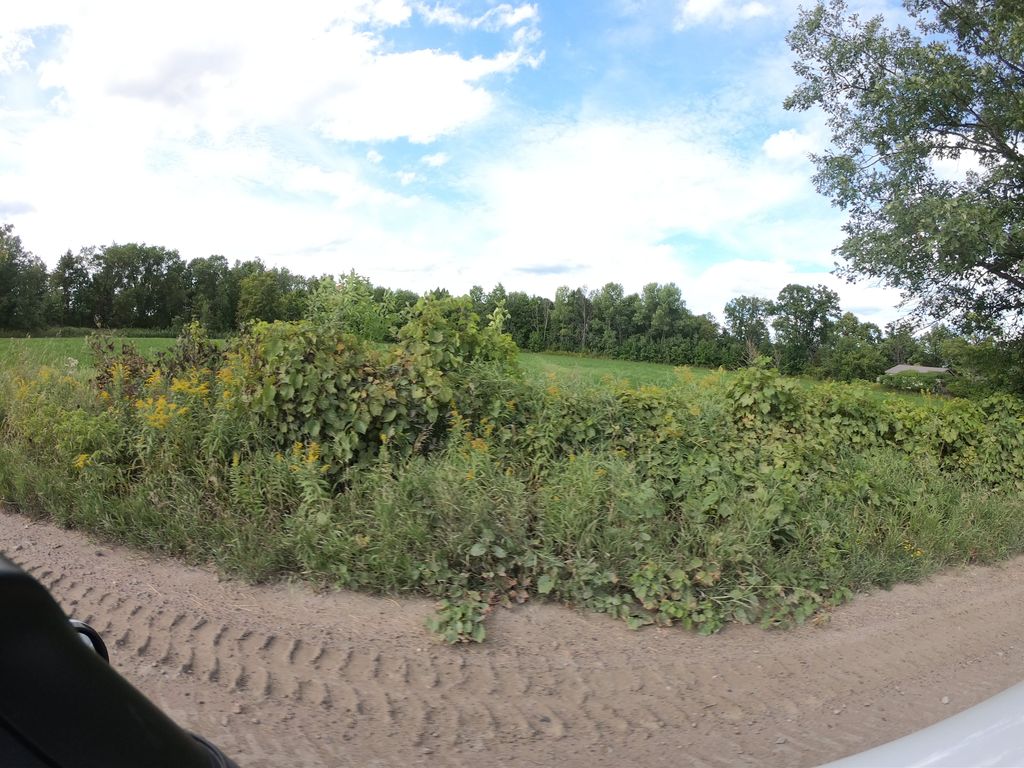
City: ottawa-gatineau